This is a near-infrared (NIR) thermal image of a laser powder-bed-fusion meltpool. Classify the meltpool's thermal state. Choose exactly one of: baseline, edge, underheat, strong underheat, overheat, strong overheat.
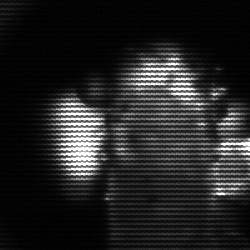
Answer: strong underheat